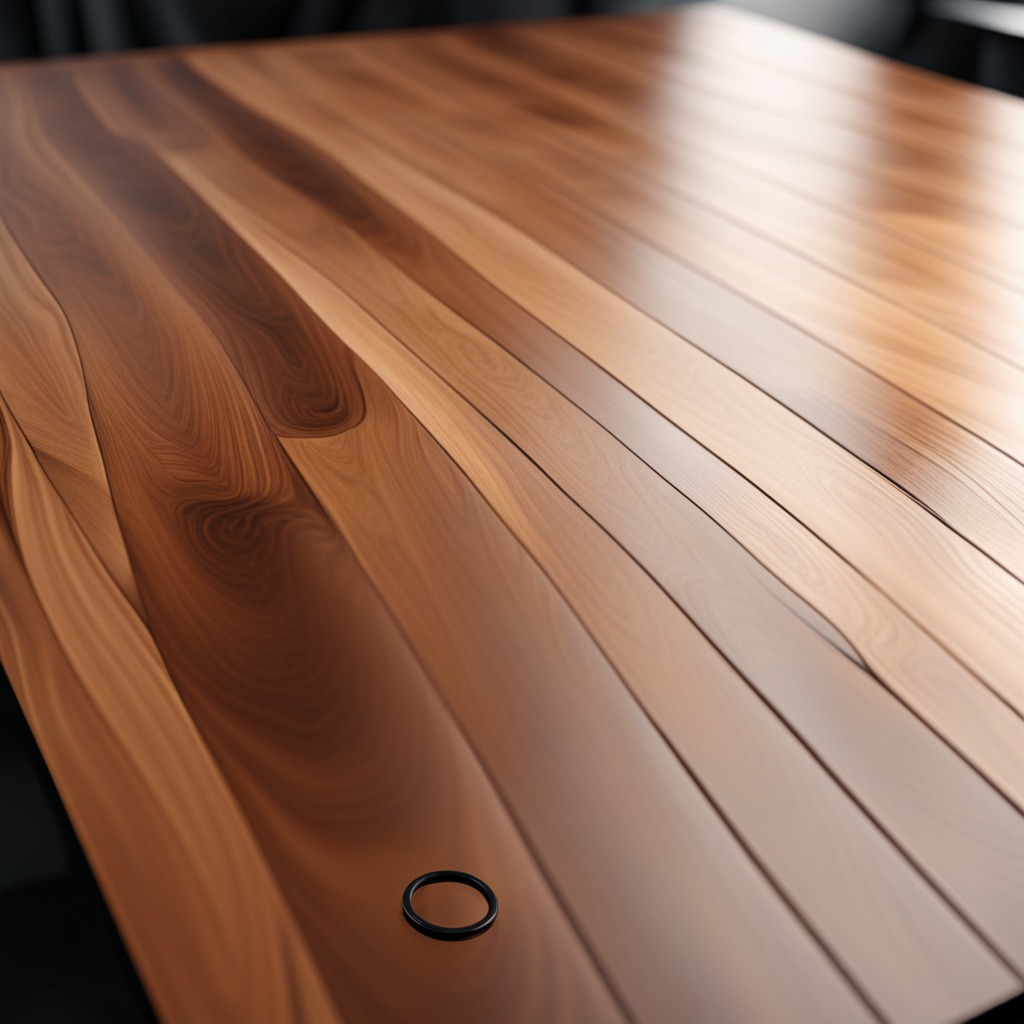
A rubber O-ring is lying on a wooden table in a carpentry studio.